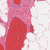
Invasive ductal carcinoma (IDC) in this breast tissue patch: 0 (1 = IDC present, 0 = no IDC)